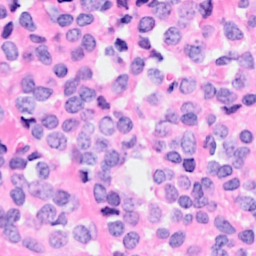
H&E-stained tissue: Breast